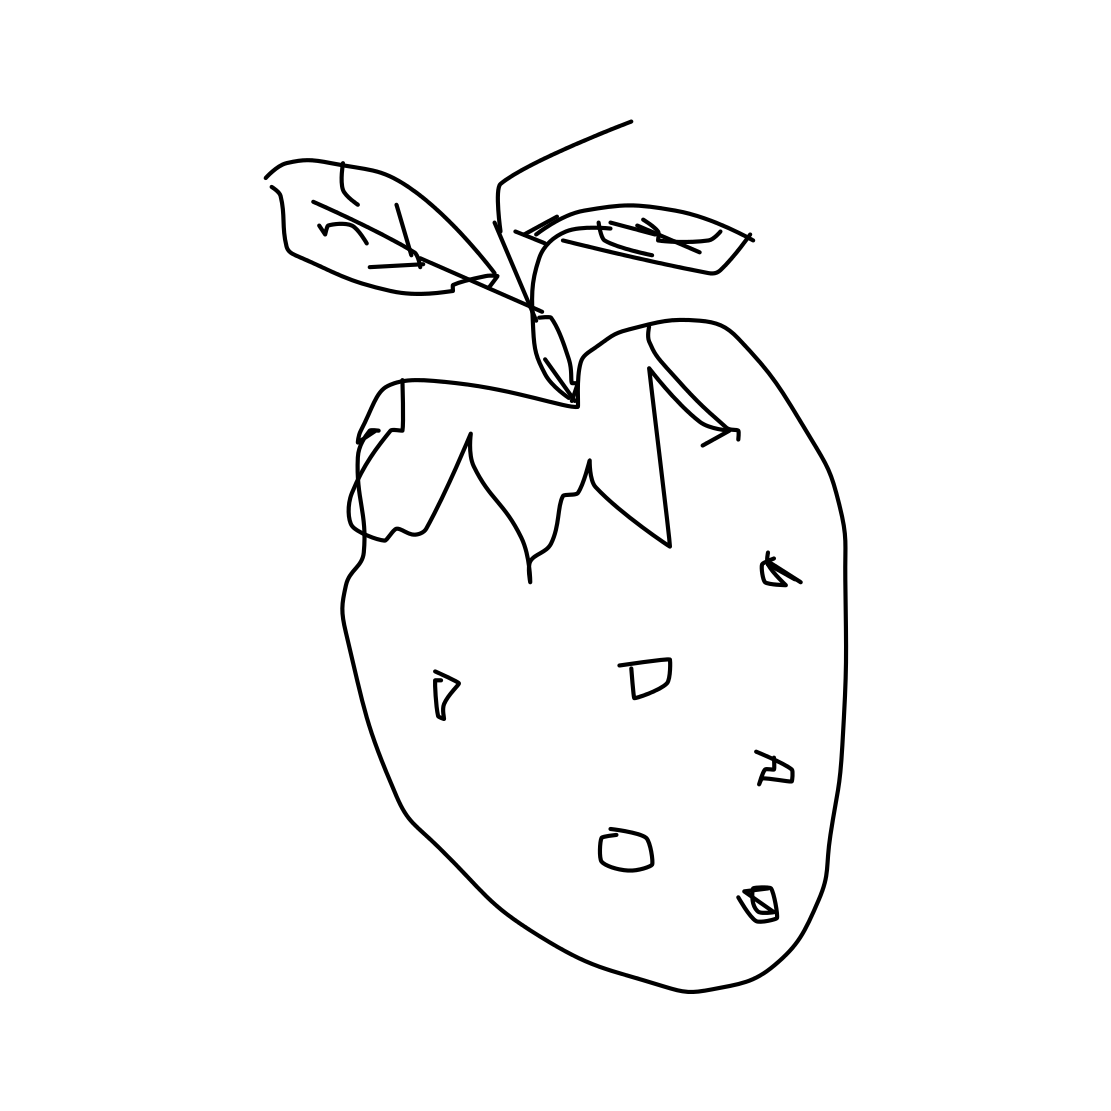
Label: strawberry